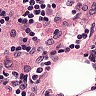
Metastatic tissue present: no